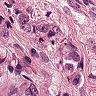
Metastatic tissue present: yes